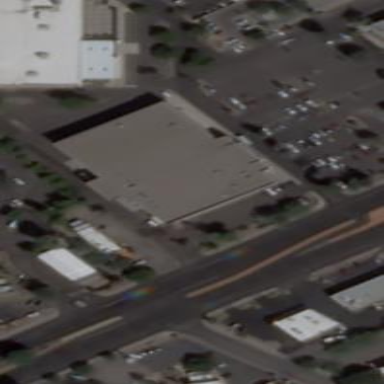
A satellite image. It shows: Supermarket located in building.